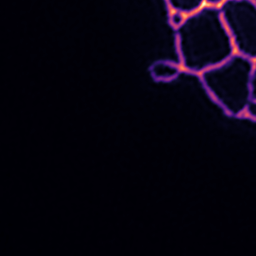
Label: Super-resolution ER image